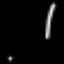
Label: square